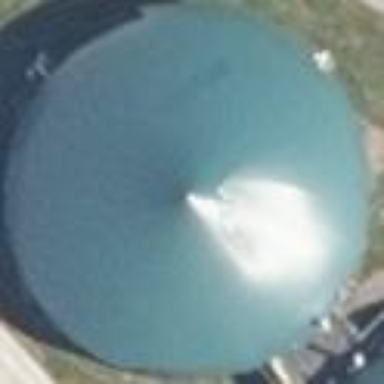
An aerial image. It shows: Digester building.